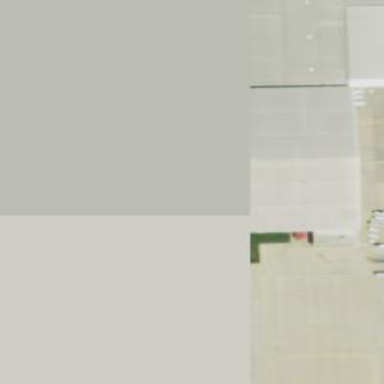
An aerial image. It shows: Hangar.